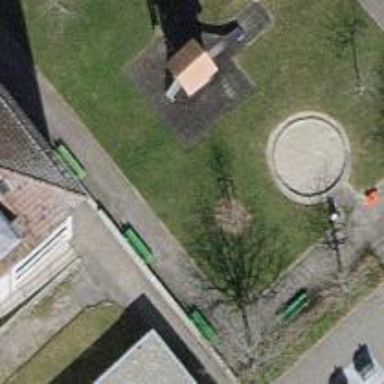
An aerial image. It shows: Concrete bench.